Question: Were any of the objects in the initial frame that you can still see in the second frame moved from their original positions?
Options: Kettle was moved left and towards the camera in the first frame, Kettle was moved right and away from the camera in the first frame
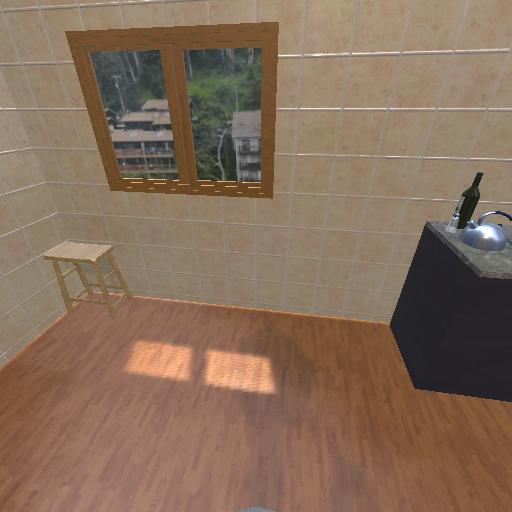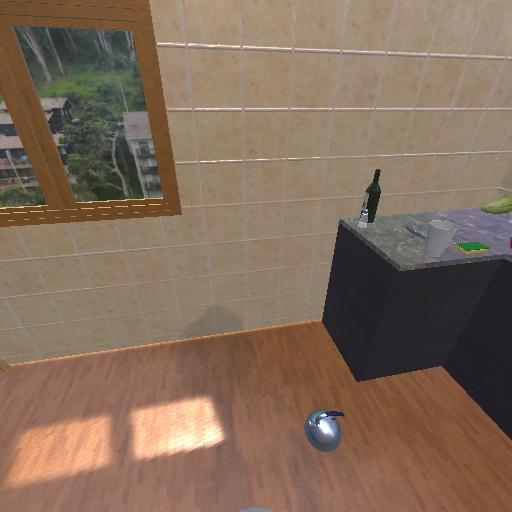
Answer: Kettle was moved left and towards the camera in the first frame